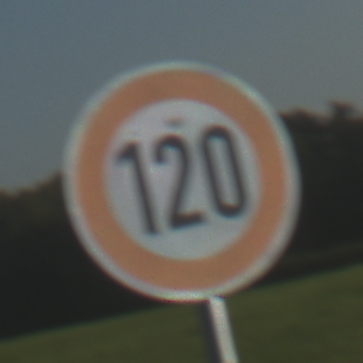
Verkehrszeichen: Geschwindigkeit120
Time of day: MorningAfternoon
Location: Outdoor (Nature)
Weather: Clear
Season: NotSpecified
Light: Natural